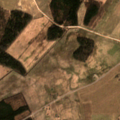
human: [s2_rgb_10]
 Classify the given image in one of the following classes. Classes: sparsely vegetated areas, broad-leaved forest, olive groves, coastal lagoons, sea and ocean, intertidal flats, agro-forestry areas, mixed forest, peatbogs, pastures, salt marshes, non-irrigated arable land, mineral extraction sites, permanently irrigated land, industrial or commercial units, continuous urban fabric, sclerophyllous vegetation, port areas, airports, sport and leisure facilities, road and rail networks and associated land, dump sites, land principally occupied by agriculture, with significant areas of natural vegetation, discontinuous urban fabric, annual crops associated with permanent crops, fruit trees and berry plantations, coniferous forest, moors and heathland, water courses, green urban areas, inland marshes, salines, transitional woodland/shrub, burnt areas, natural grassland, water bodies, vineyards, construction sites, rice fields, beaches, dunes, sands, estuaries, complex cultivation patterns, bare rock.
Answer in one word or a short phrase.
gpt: non-irrigated arable land, pastures, land principally occupied by agriculture, with significant areas of natural vegetation, coniferous forest, mixed forest, transitional woodland/shrub